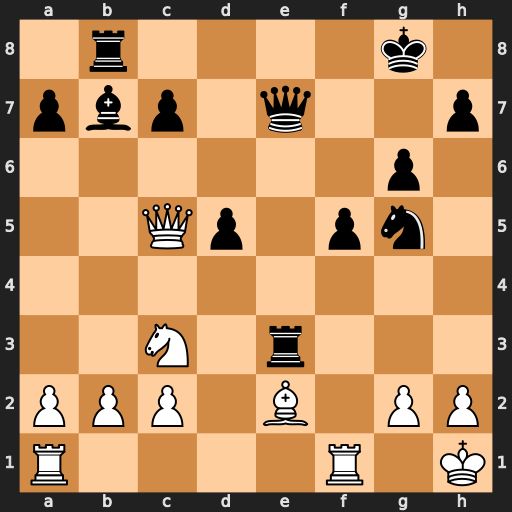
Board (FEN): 1r4k1/pbp1q2p/6p1/2Qp1pn1/8/2N1r3/PPP1B1PP/R4R1K
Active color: w
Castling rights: -
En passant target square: -
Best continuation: Qxa7 Qe8 Bb5 c6 Nxd5